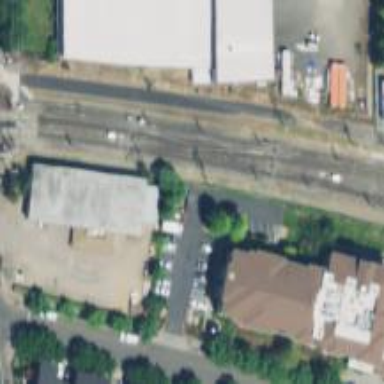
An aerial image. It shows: Light rail electrified with contact line.